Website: macys
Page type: billing-address
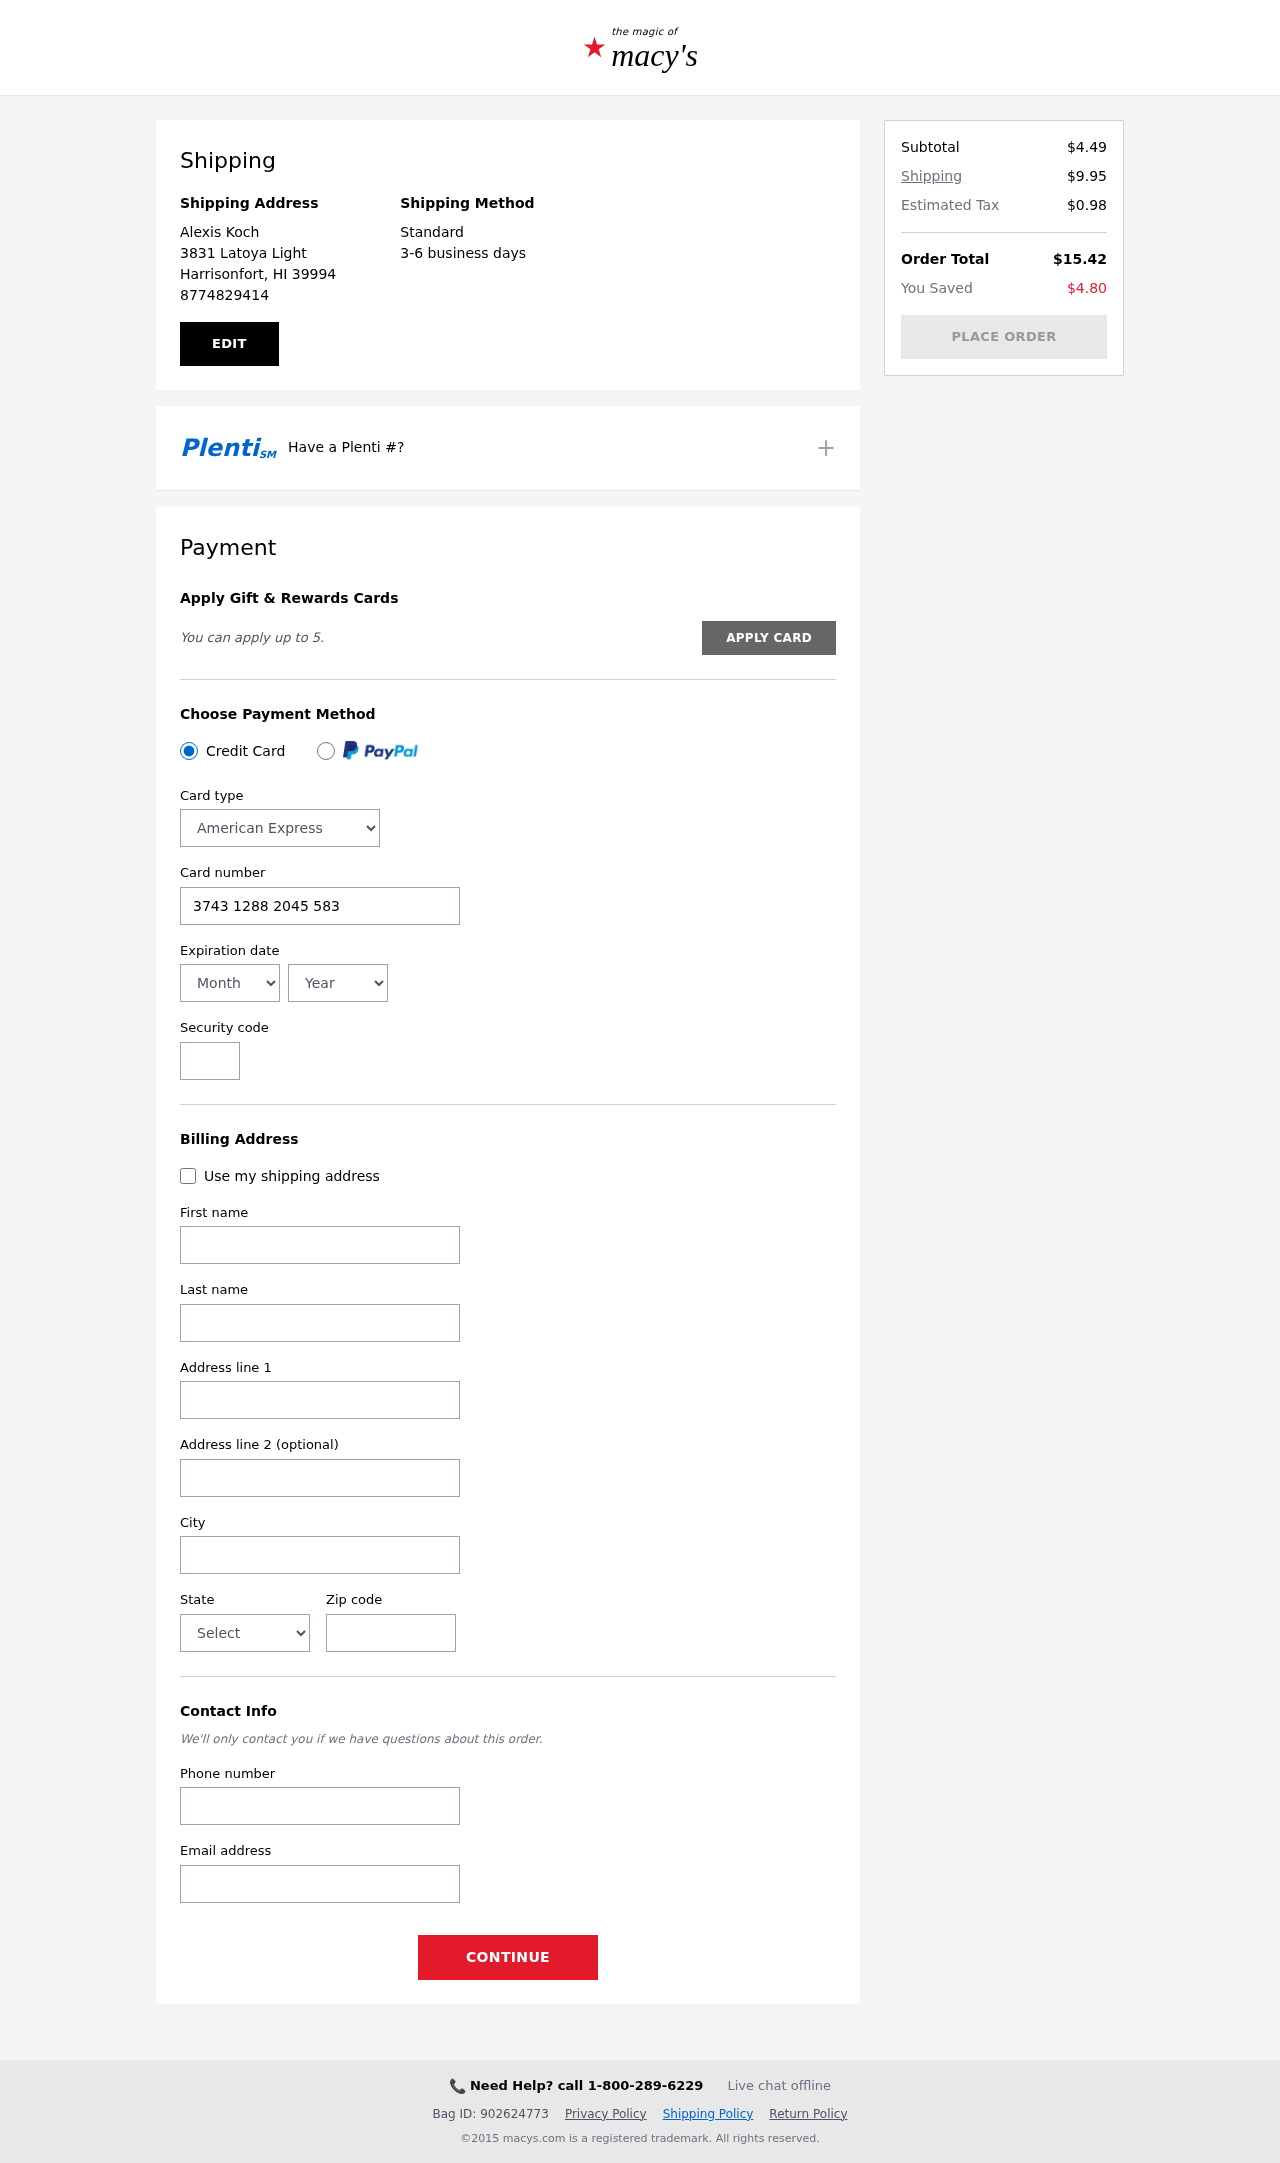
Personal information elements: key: PII_CARD_CVV
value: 5915
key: PII_CARD_EXPIRY_MONTH
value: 04
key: PII_CARD_EXPIRY_YEAR
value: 27
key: PII_CARD_NUMBER
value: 3743 1288 2045 583
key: PII_CARD_TYPE
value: American Express
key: PII_CITY
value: Harrisonfort
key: PII_CITY_STATE_ZIP
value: Harrisonfort, HI 39994
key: PII_EMAIL
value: alexiskoch@gmail.com
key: PII_FIRSTNAME
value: Alexis
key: PII_FULLNAME
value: Alexis Koch
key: PII_LASTNAME
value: Koch
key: PII_PHONE
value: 8774829414
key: PII_POSTCODE
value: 39994
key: PII_STATE
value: Hawaii
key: PII_STREET
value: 3831 Latoya Light
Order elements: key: ORDER_SUBTOTAL
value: $4.49
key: ORDER_SHIPPING_COST
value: $9.95
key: ORDER_TAX
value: $0.98
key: ORDER_TOTAL
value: $15.42
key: ORDER_SAVINGS
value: $4.80